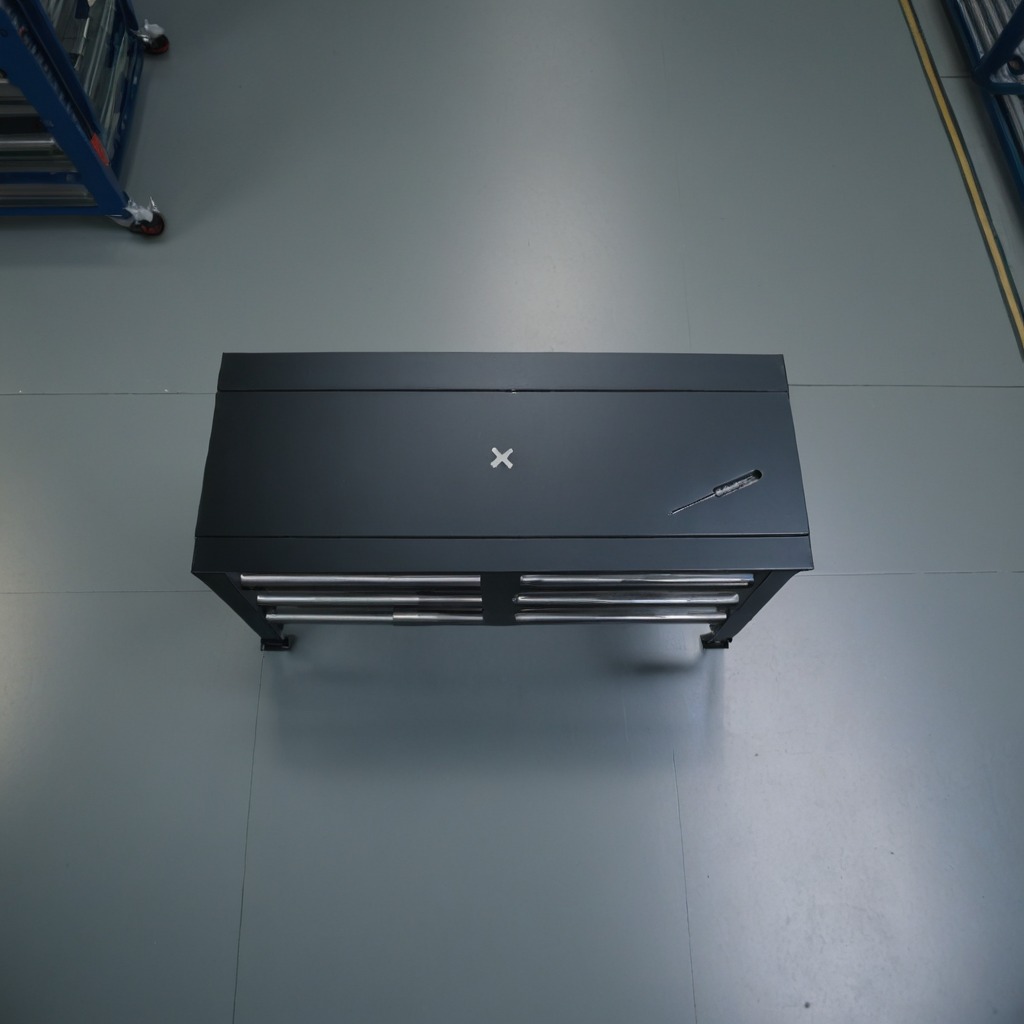
A screwdriver lies on the toolbox surface in the airplane hangar workshop.